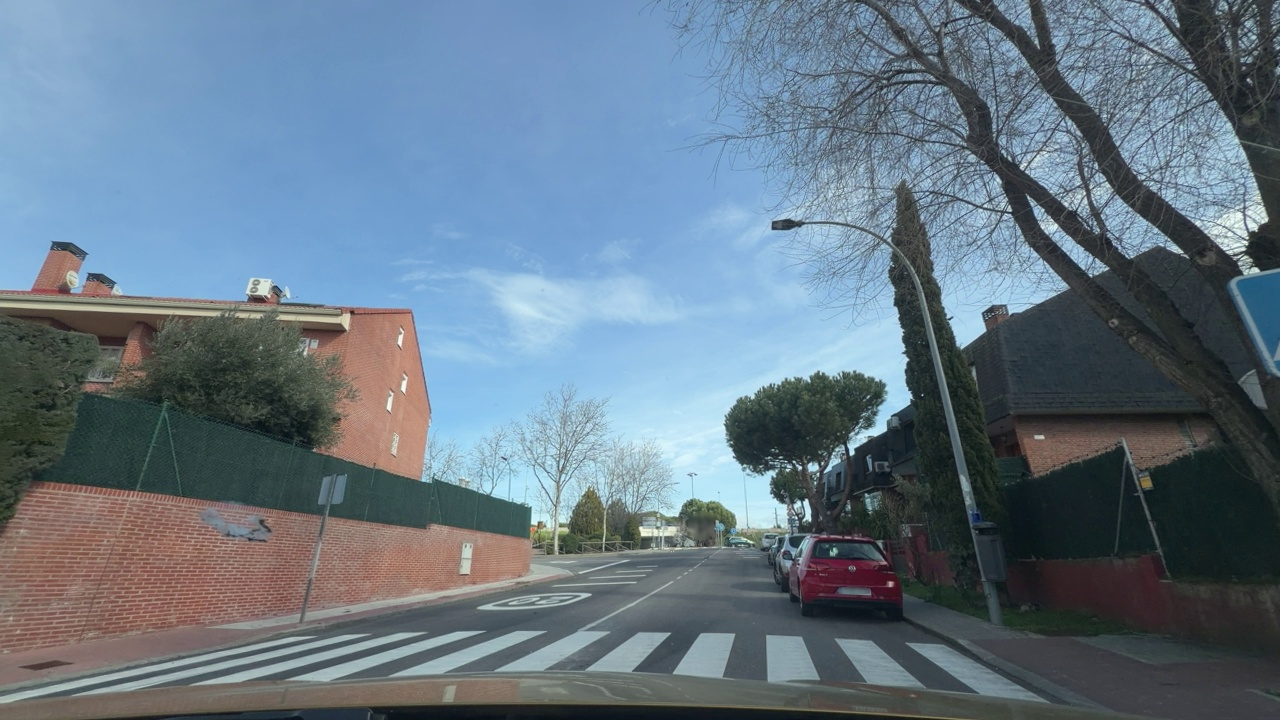
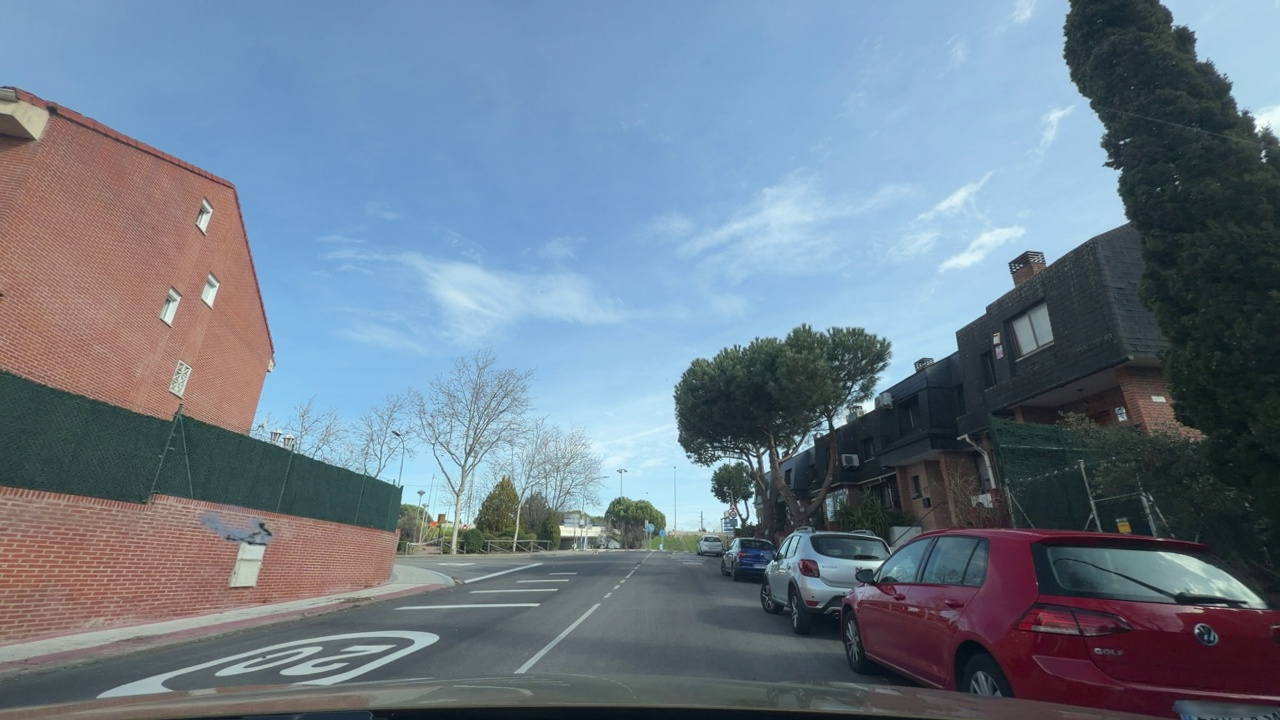
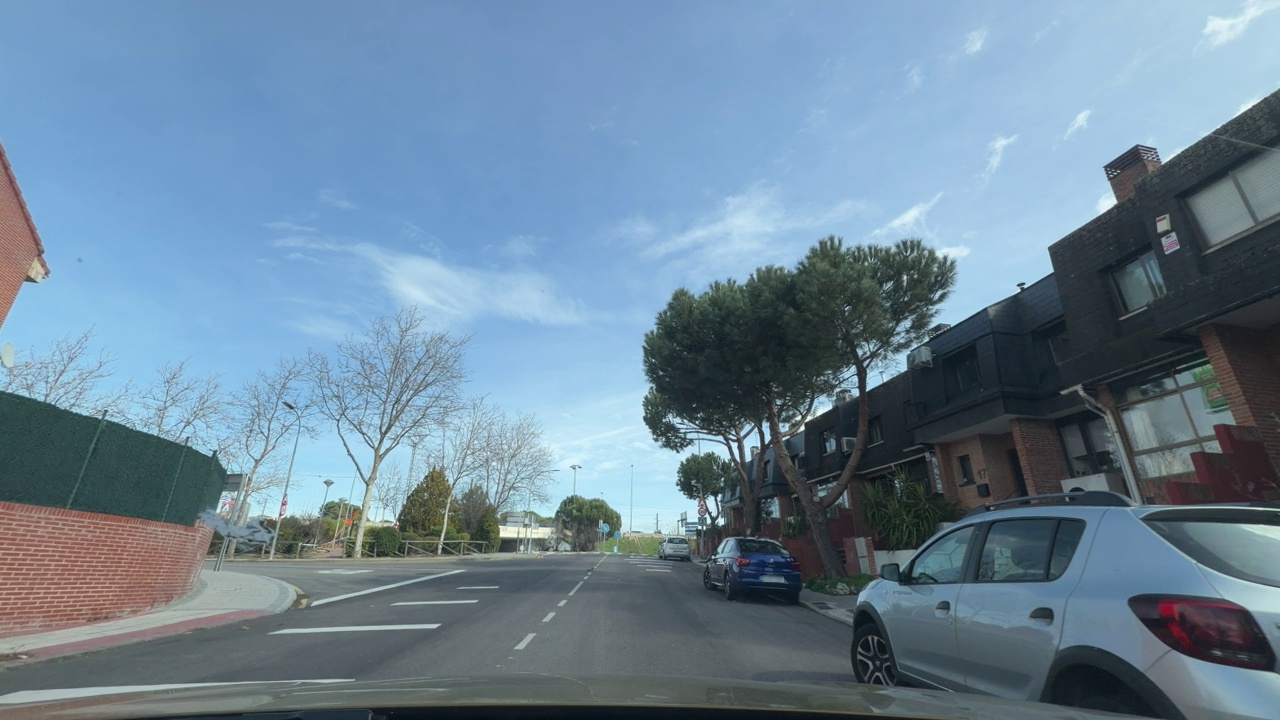
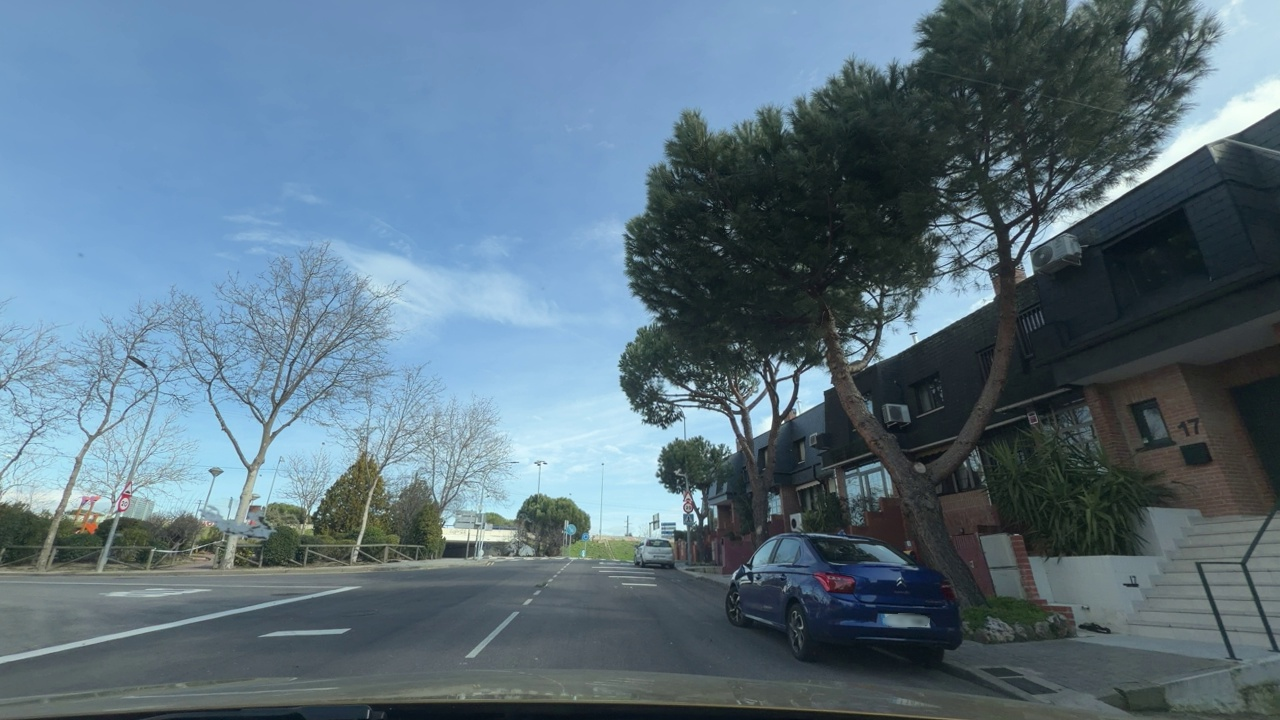
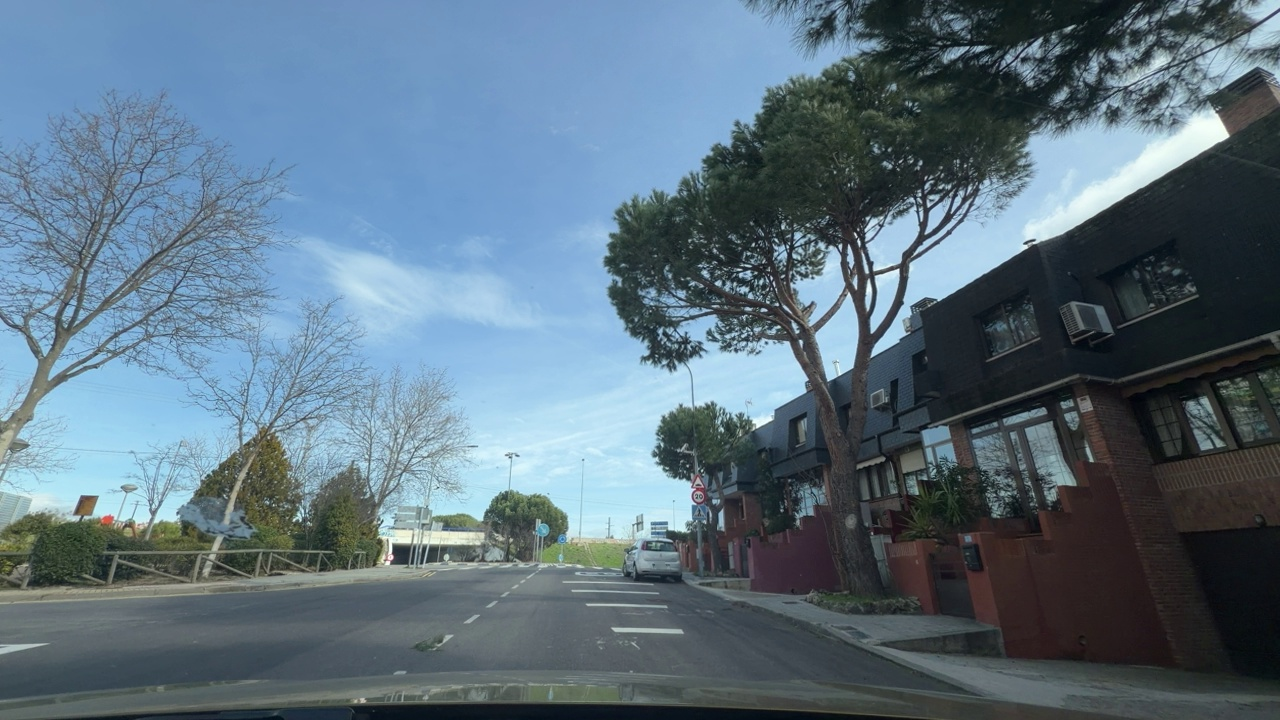
Situation: Lateral parked car
Question: Are vehicles present on the right side of the ego lane?
Answer: Yes
Reasoning: There are vehicles parked along the right side of the ego lane.

Situation: Lateral parked car
Question: Are vehicles parked parallel or perpendicular to the roadway near the ego lane?
Answer: Yes
Reasoning: The vehicles are parked parallel to the roadway, aligned with the direction of travel.

Situation: Lateral parked car
Question: Does the environment indicate an urban road where curbside parking is permitted?
Answer: Yes
Reasoning: The scene shows multiple vehicles parked along the curb on an urban road, which indicates that curbside parking is allowed, even if there are no explicit ground markings.

Situation: Lateral parked car
Question: Is the ego vehicle traveling in a middle lane with traffic lanes on both sides?
Answer: No
Reasoning: The ego vehicle is traveling in a lane adjacent to curbside parking on the right, not in a middle lane with traffic lanes on both sides.

Situation: Lateral parked car
Question: Are vehicles present on the left side of the ego lane?
Answer: No
Reasoning: There are no vehicles visible on the left side of the ego lane, only parked vehicles on the right.